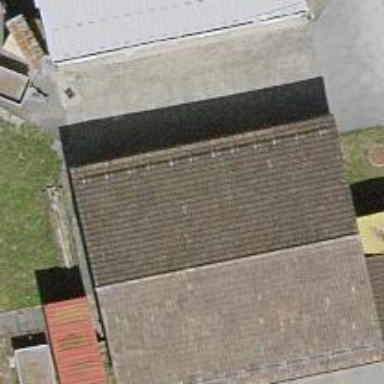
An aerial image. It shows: Warehouse building.